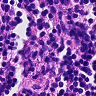
Metastatic tissue present: no